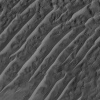
Atmospheric dust classification: not_dusty